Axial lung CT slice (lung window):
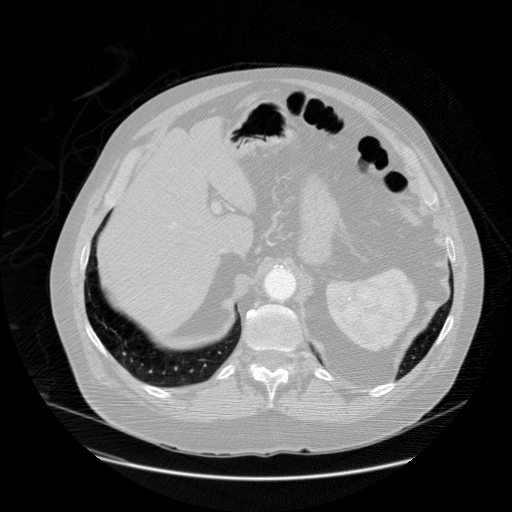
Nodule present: no